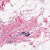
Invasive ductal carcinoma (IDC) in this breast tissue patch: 0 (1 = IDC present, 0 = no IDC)